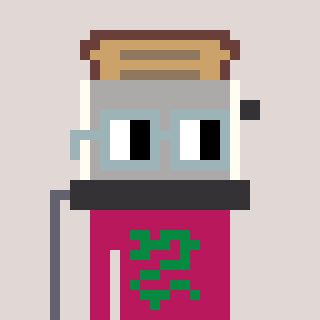
a pixel art character with square dark gray glasses, a toaster-shaped head and a darkpink-colored body on a warm background